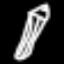
Label: pencil